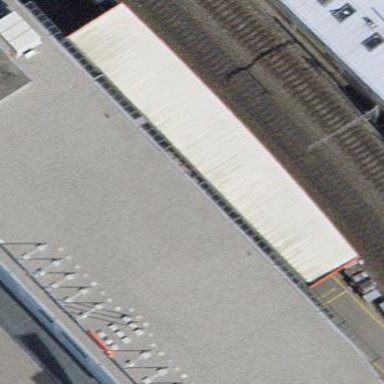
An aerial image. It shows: View of roof of building.